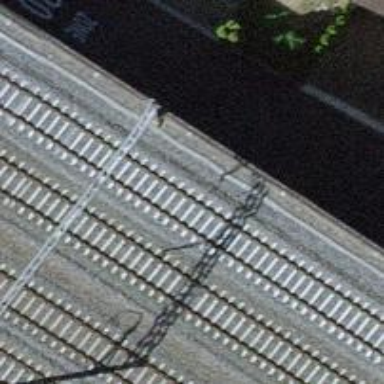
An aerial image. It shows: Single-track electrified railway with contact line.